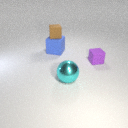
large cyan metal sphere in front of large blue rubber cube